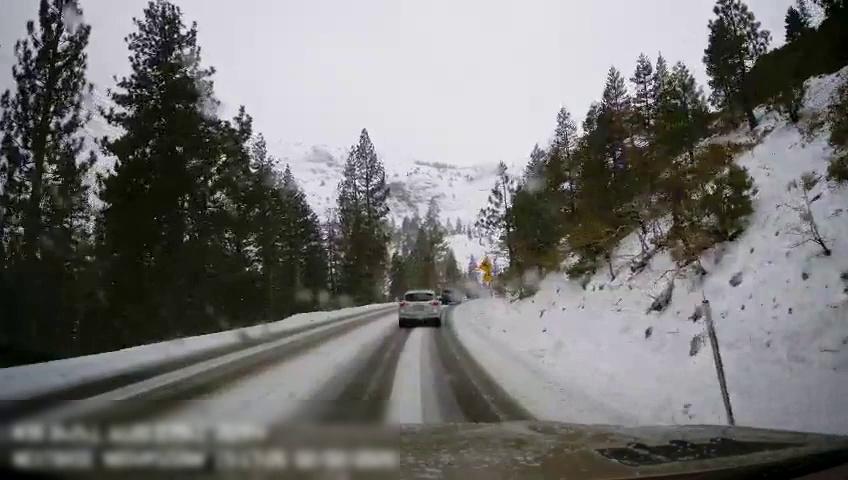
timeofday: Day
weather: Snowy
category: Drivable Space
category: Vehicles | Car
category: Vehicles | Car
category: Traffic | Signs